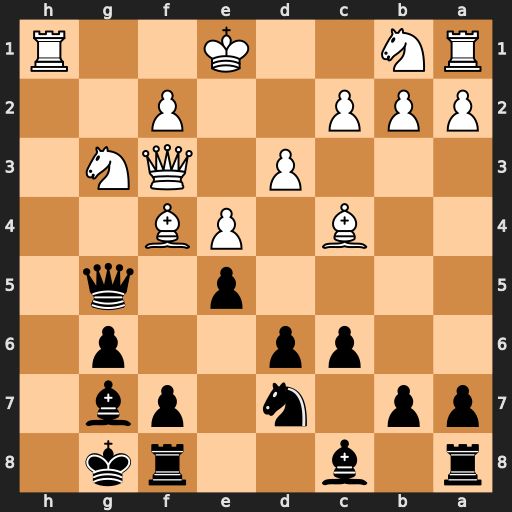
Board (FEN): r1b2rk1/pp1n1pb1/2pp2p1/4p1q1/2B1PB2/3P1QN1/PPP2P2/RN2K2R
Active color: b
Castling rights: KQ
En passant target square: -
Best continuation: exf4